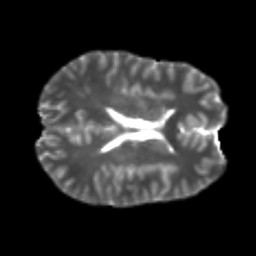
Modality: T2w
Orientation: axial
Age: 21
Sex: male
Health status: healthy
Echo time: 0.074 s